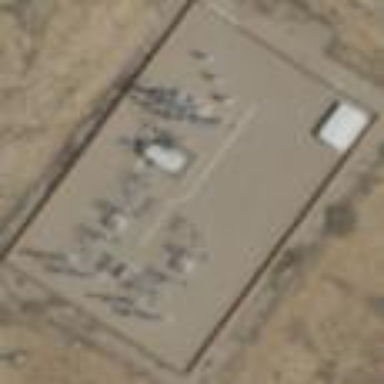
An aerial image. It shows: Outdoor power substation surrounded by wall.